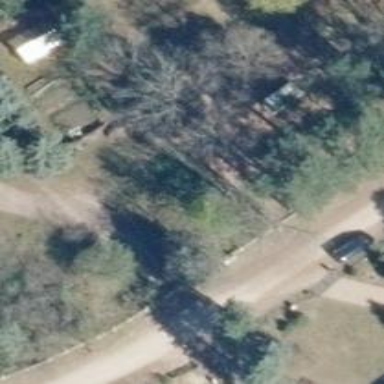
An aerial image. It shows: Driveway leading to service road.